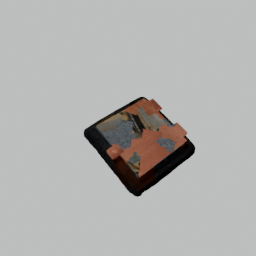
Label: mechanical